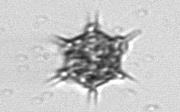
Label: Dictyocha